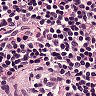
Metastatic tissue present: no